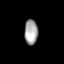
Tissue: skin
Cell type: T cells
Senescence score: 0.7995
Nuclear area (px): 334
Mean DAPI intensity: 161.341